Question: Currently the selected tab in my app is highlighted in blue, like shown below.
How can I give it a different color?

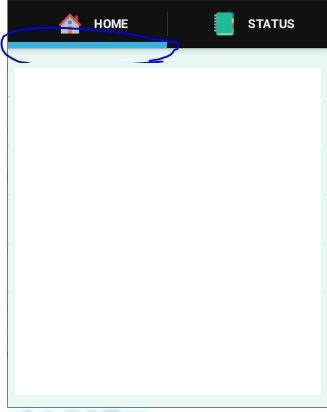
Answer: You can do something like this :
'''
TabHost host = (TabHost)view.findViewById(R.id.tab_host);
TabWidget widget = host.getTabWidget();
for(int i = 0; i < widget.getChildCount(); i++) {
View v = widget.getChildAt(i);
// Look for the title view to ensure this is an indicator and not a divider.
TextView tv = (TextView)v.findViewById(android.R.id.title);
if(tv == null) {
continue;
}
v.setBackgroundResource(R.drawable.your_tab_selector_drawable);
}
'''
Check this answer <URL>.
It will solve your problem. Cheers!!